Field crop: maize
Growth stage: 2
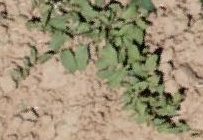
Species: convolvulus